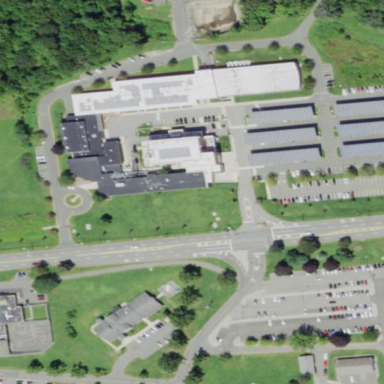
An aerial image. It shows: College building.